Field crop: maize
Growth stage: 2
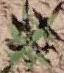
Species: atriplex